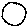
Label: moon